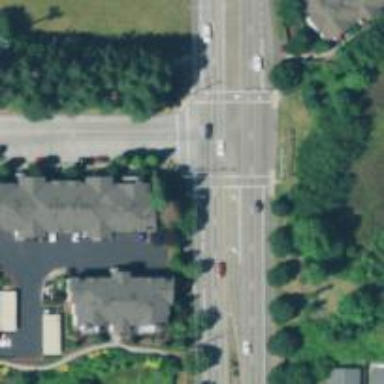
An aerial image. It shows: Tertiary road with sidewalk on the left.